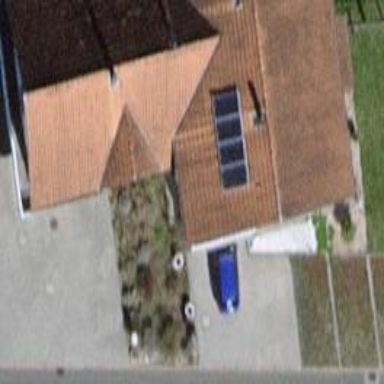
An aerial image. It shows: Semi-detached house.